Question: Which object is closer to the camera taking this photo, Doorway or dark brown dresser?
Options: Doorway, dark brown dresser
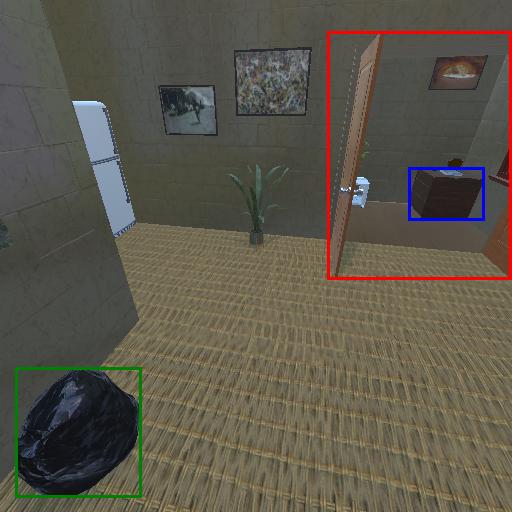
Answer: Doorway